Aerial crown-view tile of a tropical tree (Barro Colorado Island, Panama), acquired 20250512:
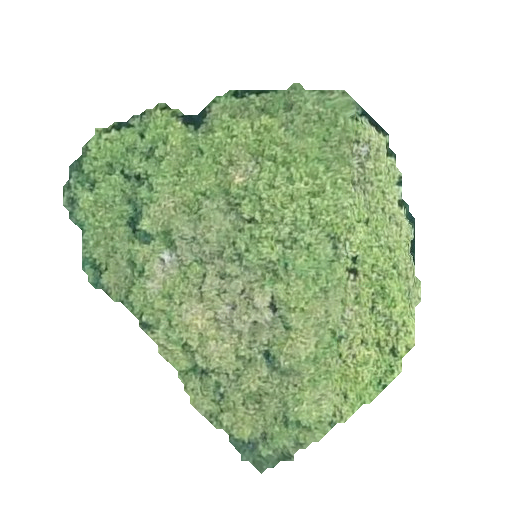
Species: Prioria copaifera
GBIF accepted scientific name: Prioria copaifera
Crown area: 137.291 m²